Interaction volume radius: 5 \u00c5
Interaction volume height: 10 \u00c5
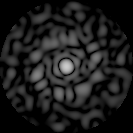
Disorder parameter: 0.8363